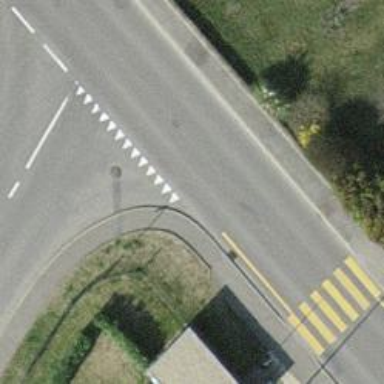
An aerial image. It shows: Sidewalk along the footway.